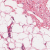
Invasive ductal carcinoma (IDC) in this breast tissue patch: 0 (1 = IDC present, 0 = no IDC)